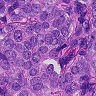
Metastatic tissue present: yes